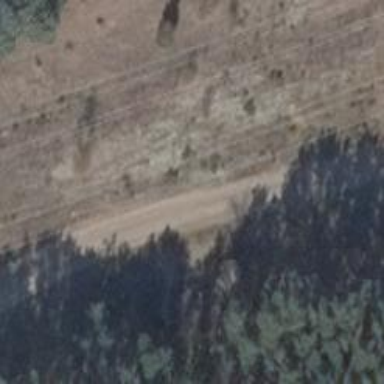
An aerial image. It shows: Sandy track with grade3 tracktype.